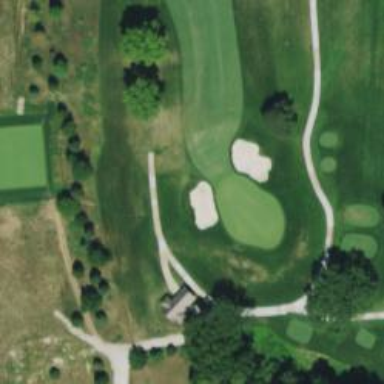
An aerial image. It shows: Golf-related image.